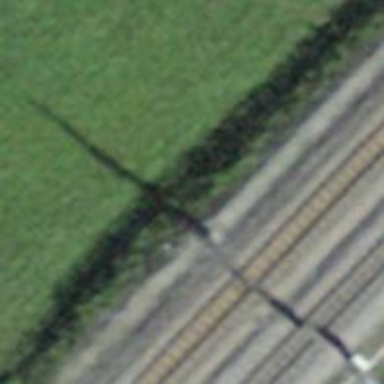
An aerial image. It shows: Catenary mast for power lines.